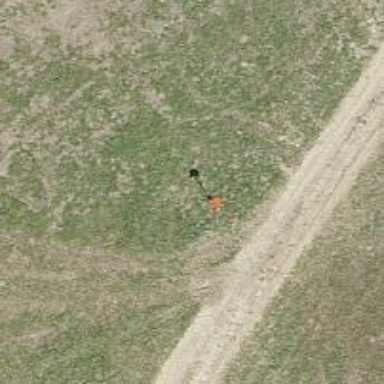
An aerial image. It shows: Pole with roof-covered pipeline marker.